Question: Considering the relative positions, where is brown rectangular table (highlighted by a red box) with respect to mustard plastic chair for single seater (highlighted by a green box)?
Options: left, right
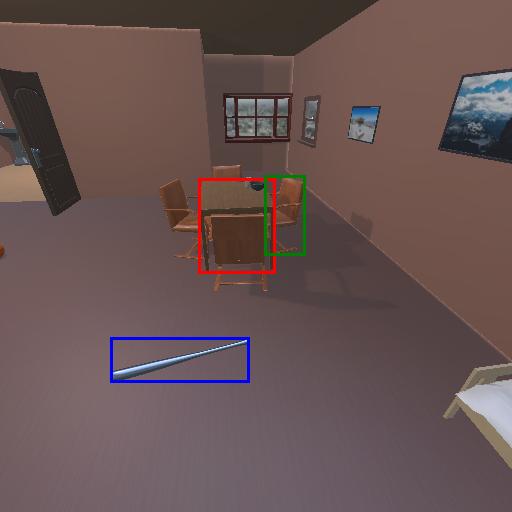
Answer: left